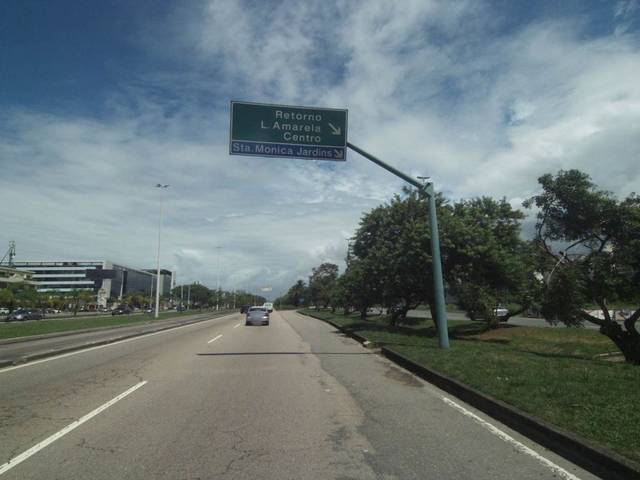
Region: Brazil
Coordinates: -23.0, -43.394